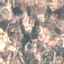
Label: PermanentCrop